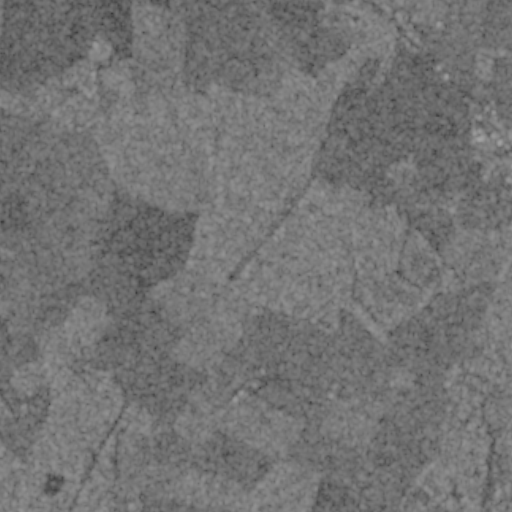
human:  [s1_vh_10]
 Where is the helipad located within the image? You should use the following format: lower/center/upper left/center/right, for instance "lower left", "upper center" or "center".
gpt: The helipad is located in the upper right of the image.
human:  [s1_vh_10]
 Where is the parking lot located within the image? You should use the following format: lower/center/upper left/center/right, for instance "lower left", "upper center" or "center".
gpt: The parking lot is located in the upper right of the image.
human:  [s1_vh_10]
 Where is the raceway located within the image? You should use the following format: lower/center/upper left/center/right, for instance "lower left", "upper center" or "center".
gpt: The raceway is located in the upper center of the image.
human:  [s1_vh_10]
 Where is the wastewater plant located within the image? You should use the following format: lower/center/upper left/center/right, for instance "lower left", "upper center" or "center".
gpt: The wastewater plant is located in the lower right of the image.
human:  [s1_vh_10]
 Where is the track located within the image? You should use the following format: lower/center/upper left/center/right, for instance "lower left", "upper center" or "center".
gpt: There is no track in the image.

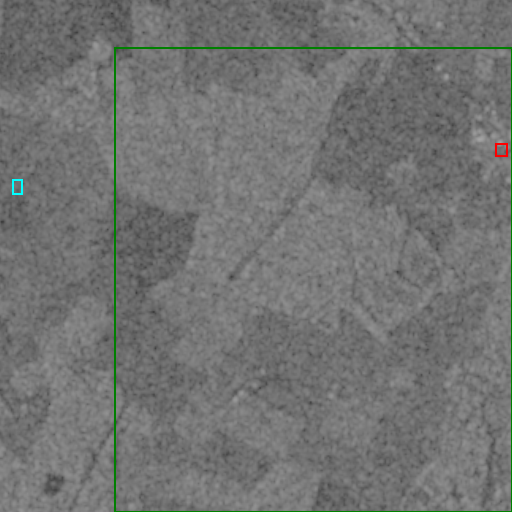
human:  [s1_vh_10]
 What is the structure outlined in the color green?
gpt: The structure outlined in green is a crop field.
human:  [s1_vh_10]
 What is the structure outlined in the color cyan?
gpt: The structure outlined in cyan is a park.
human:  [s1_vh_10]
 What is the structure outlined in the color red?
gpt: The structure outlined in red is a parking lot.
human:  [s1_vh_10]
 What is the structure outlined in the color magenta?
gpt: There is no magenta outline.